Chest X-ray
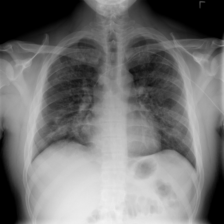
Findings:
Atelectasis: negative
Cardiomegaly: negative
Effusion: negative
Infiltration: negative
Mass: negative
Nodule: negative
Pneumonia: negative
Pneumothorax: negative
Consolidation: negative
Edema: negative
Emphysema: negative
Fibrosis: negative
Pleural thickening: negative
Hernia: negative